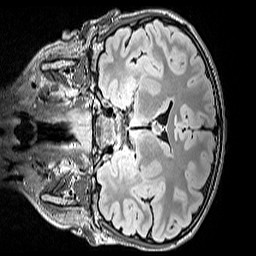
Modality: FLAIR
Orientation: coronal
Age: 11
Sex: male
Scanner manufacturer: siemens
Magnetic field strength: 3 T
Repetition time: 5 s
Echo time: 0.388 s